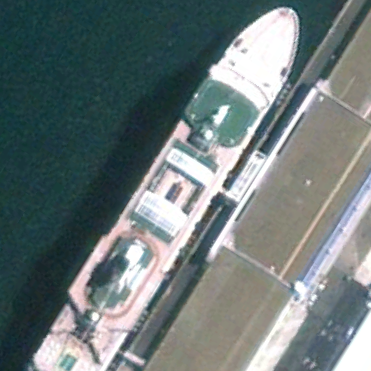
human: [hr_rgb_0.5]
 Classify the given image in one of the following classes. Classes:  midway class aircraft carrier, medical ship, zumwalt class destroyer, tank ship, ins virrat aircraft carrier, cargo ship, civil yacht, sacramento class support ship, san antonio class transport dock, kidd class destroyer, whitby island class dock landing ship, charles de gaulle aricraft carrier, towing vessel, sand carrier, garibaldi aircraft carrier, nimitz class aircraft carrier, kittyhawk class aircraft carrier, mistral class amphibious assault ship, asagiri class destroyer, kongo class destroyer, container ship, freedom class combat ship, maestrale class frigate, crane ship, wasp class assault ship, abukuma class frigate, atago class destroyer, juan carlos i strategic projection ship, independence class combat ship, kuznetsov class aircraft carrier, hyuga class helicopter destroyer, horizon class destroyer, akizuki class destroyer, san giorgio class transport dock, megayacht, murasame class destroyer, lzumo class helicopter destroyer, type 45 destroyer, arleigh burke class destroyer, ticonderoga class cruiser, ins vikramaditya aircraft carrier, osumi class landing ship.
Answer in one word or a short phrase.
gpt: Megayacht